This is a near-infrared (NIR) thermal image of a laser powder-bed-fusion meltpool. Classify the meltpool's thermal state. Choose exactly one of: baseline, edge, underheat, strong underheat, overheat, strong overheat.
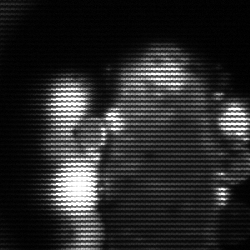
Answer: strong underheat